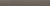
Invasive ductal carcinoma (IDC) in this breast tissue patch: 0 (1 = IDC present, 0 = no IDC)